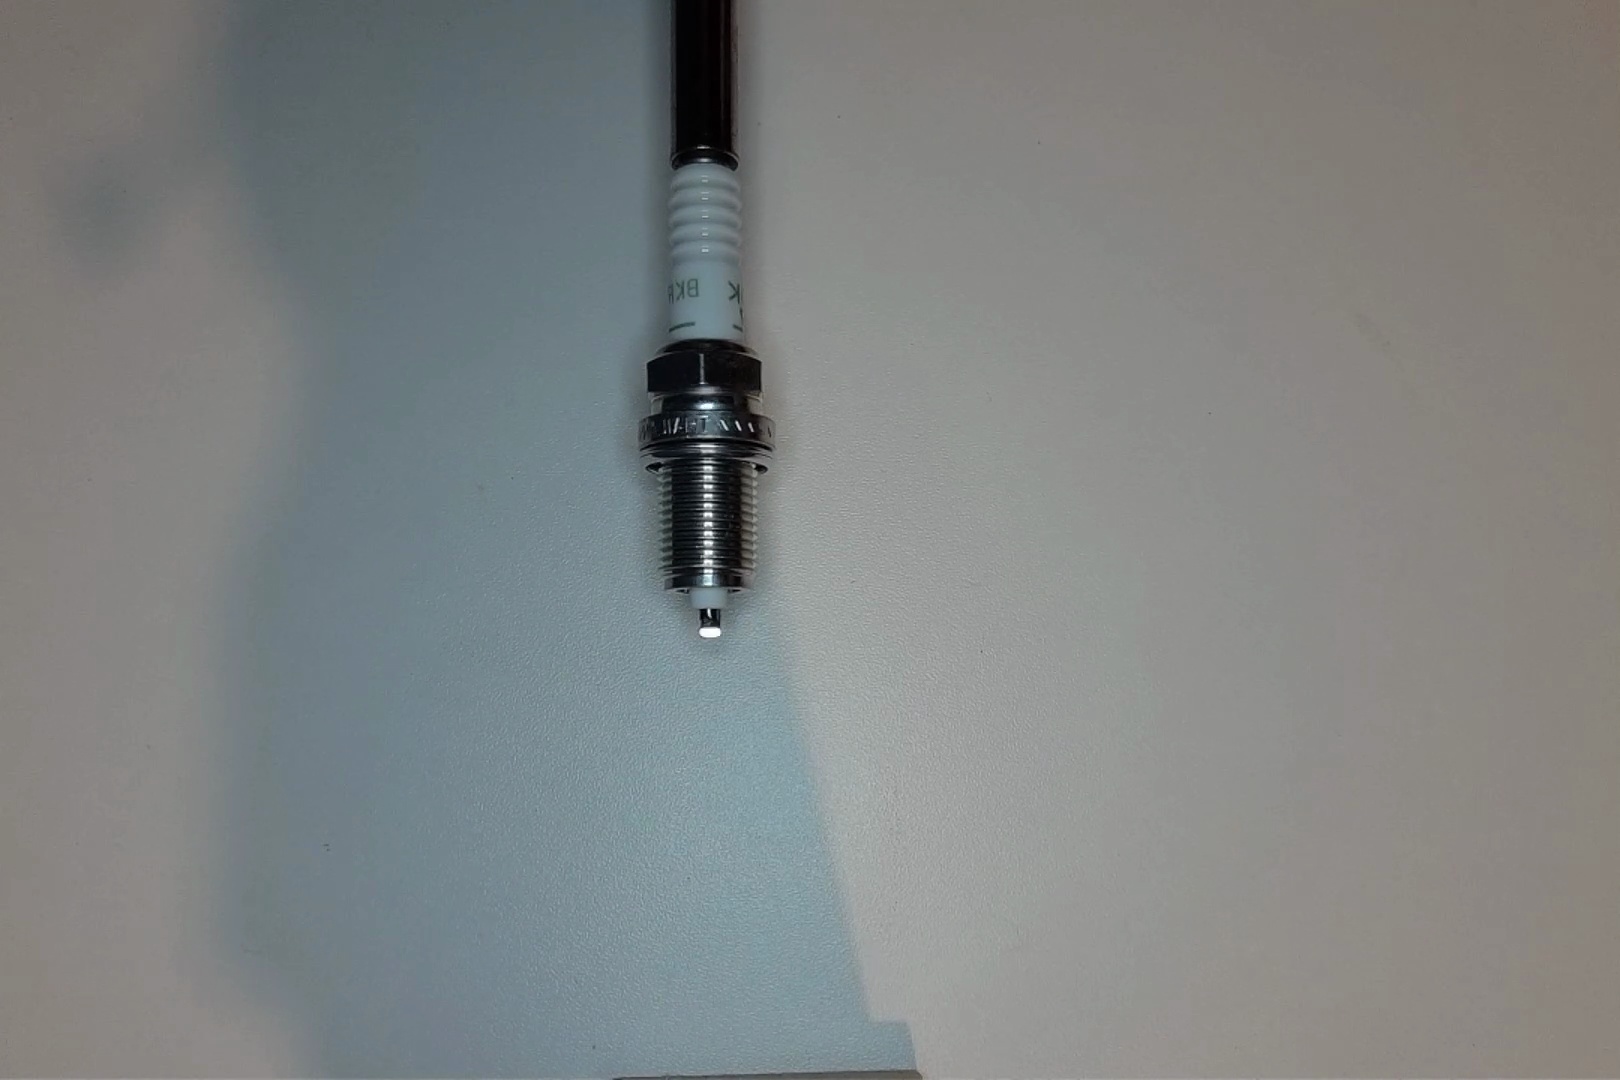
Label: normal